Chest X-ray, PA view. Patient: 49 years old, sex F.
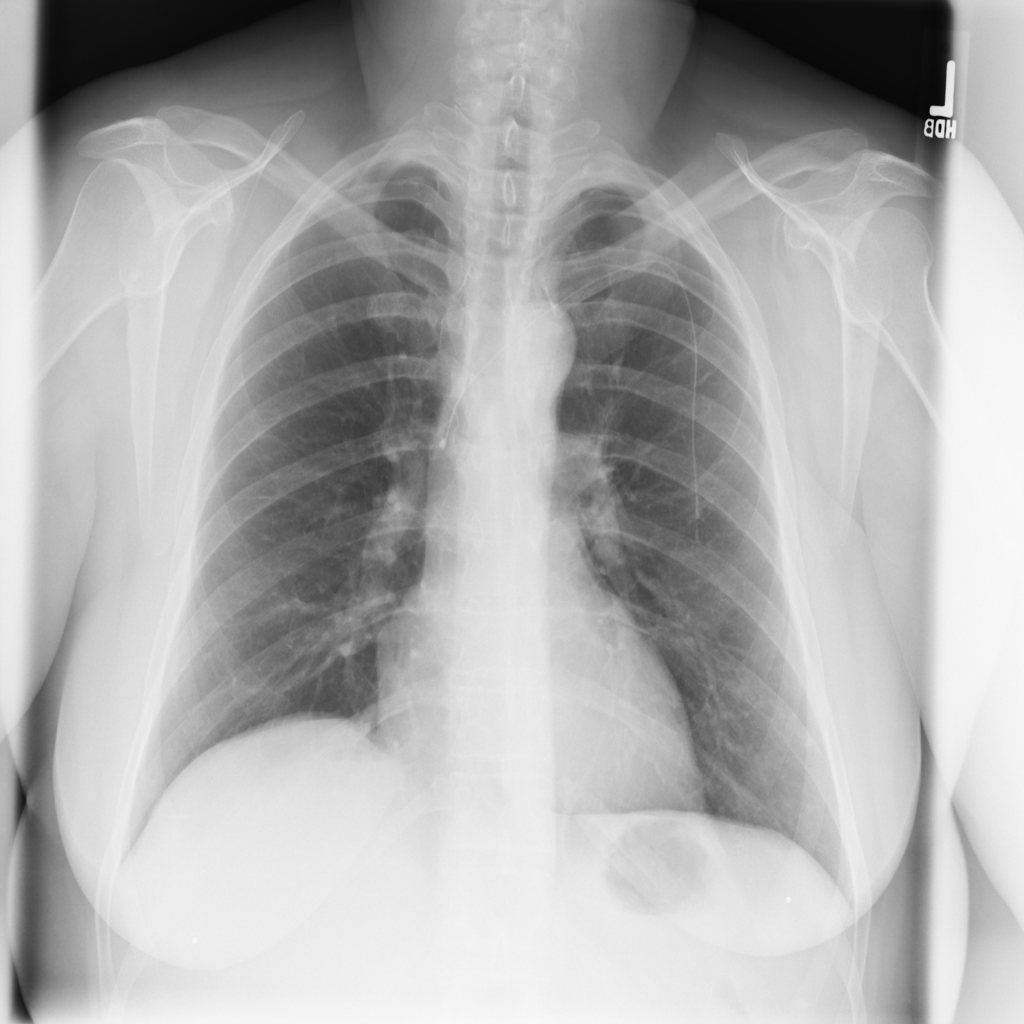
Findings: No Finding